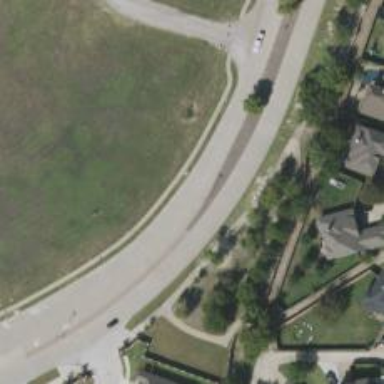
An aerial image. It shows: Tertiary road with separate sidewalk.